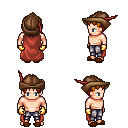
a pixel art fantasy rpg character, male body template, human, light skin, maroon cape, metal pants, dark blonde plain hairstyle, leather cap, gold gloves, brown slippers, four views (front, back, left, right), 2x2 character sprite sheet, small pixel art, hard edges, no anti-aliasing